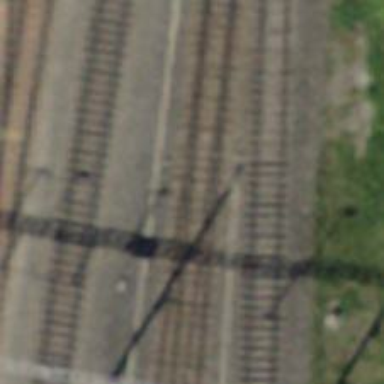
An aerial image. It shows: Railway switch.